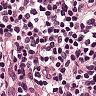
Metastatic tissue present: no